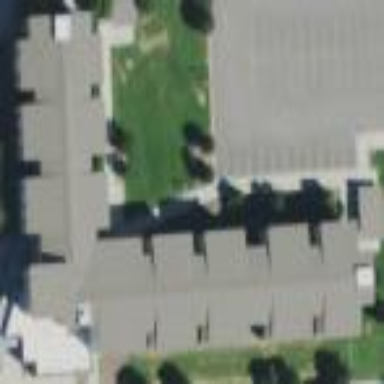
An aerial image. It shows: Dormitory building.